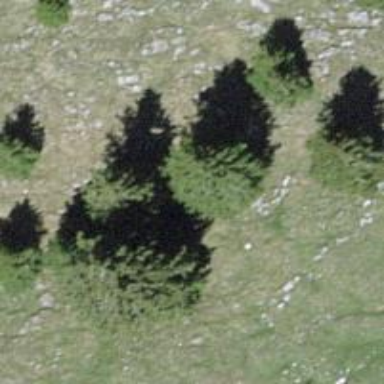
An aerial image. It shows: Needle-leaved tree in its natural environment.